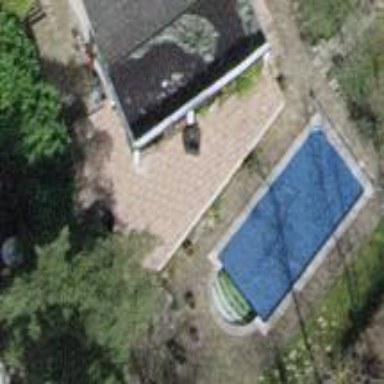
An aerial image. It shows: Swimming pool located in leisure land.